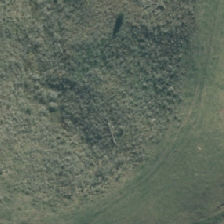
Land cover: low_producing_grassland